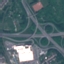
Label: Highway